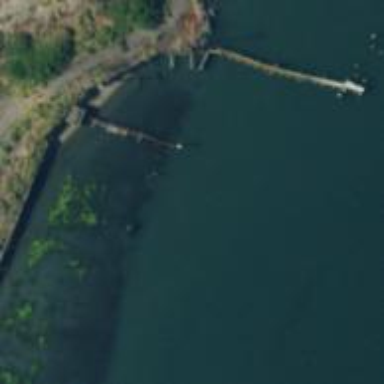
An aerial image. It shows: Ruined pier structure.